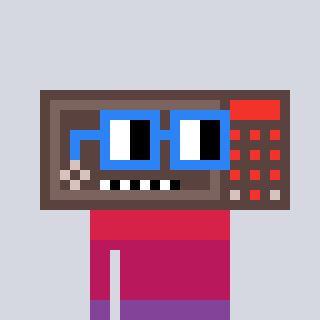
a pixel art character with square blue glasses, a wallsafe-shaped head and a gold-colored body on a cool background